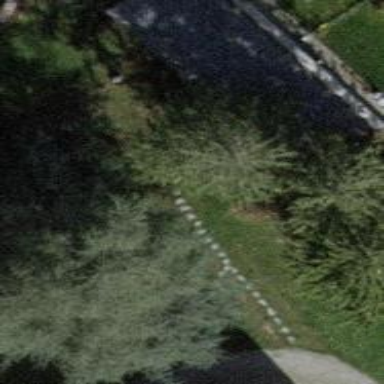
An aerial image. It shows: Evergreen needle-leaved tree.